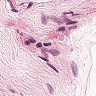
Metastatic tissue present: no